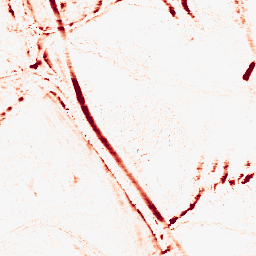
Category: morphological
Decomposition family: morphological_ellipse
Decomposition parameters: operation: opening
width: 5
height: 10
Upsampling method: sinc_blackman
Upsampling parameters: scale: 8
kernel_size: 16
Upsampling scale: 8